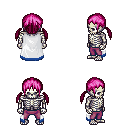
a pixel art fantasy rpg character, male body template, skeleton, white trimmed cape, magenta pants, pink twin-tailed hairstyle, four views (front, back, left, right), 2x2 character sprite sheet, small pixel art, hard edges, no anti-aliasing